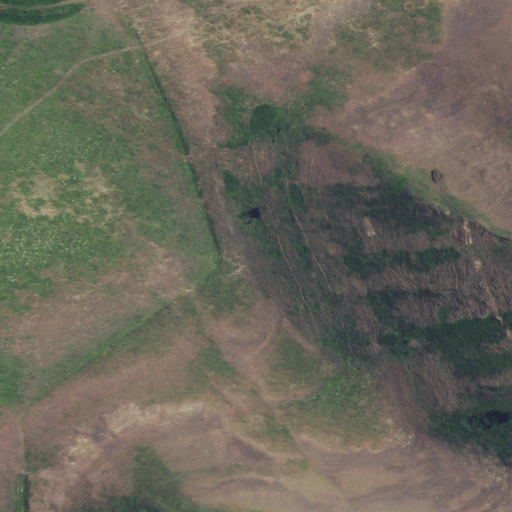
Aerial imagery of ridge(s) in Oregon named Peterson Ridge containing grassland, shrub, and evergreen forest